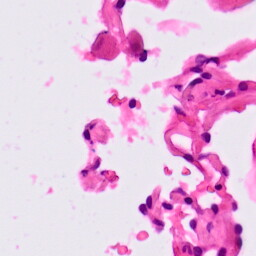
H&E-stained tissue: Lung